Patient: sex F, age 62
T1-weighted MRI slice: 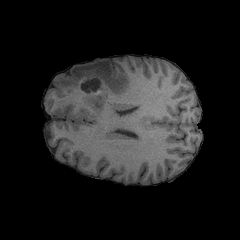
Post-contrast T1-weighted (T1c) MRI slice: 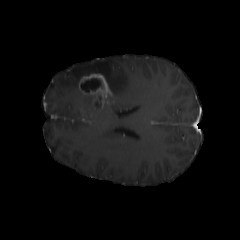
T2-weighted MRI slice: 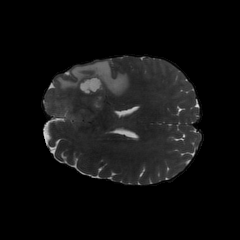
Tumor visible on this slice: yes
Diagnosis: Glioblastoma, IDH-wildtype
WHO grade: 4